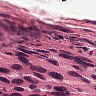
Metastatic tissue present: yes